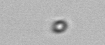
Label: nanoplankton_mix